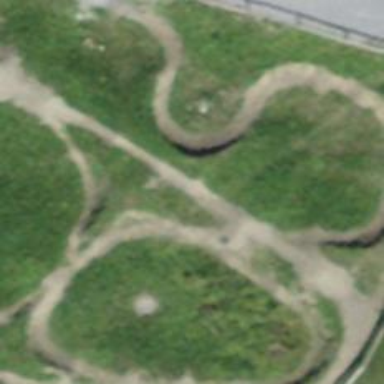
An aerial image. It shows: Dirt cycling track in leisure land area.